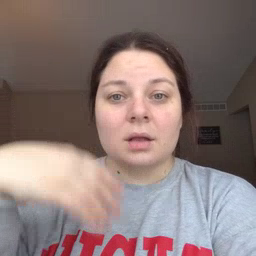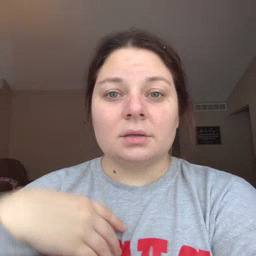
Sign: sun